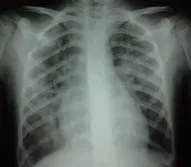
Bilateral pulmonary infiltrates post-transfusion.
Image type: radiology (x_ray)